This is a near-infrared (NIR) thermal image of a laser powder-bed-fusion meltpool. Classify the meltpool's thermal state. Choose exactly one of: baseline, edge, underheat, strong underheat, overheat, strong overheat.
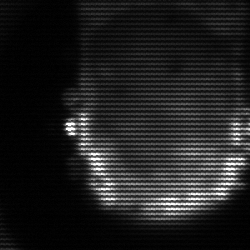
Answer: baseline